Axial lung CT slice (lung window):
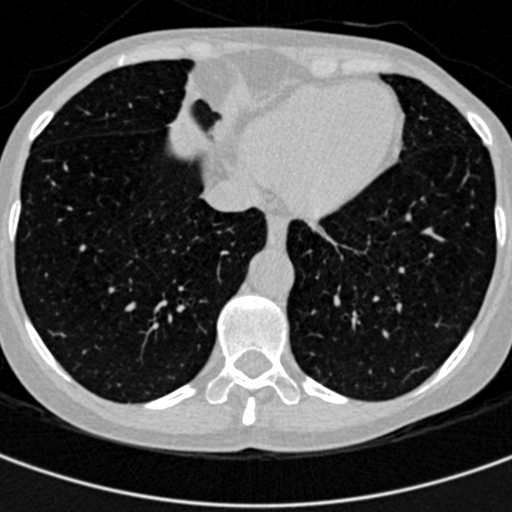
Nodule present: no